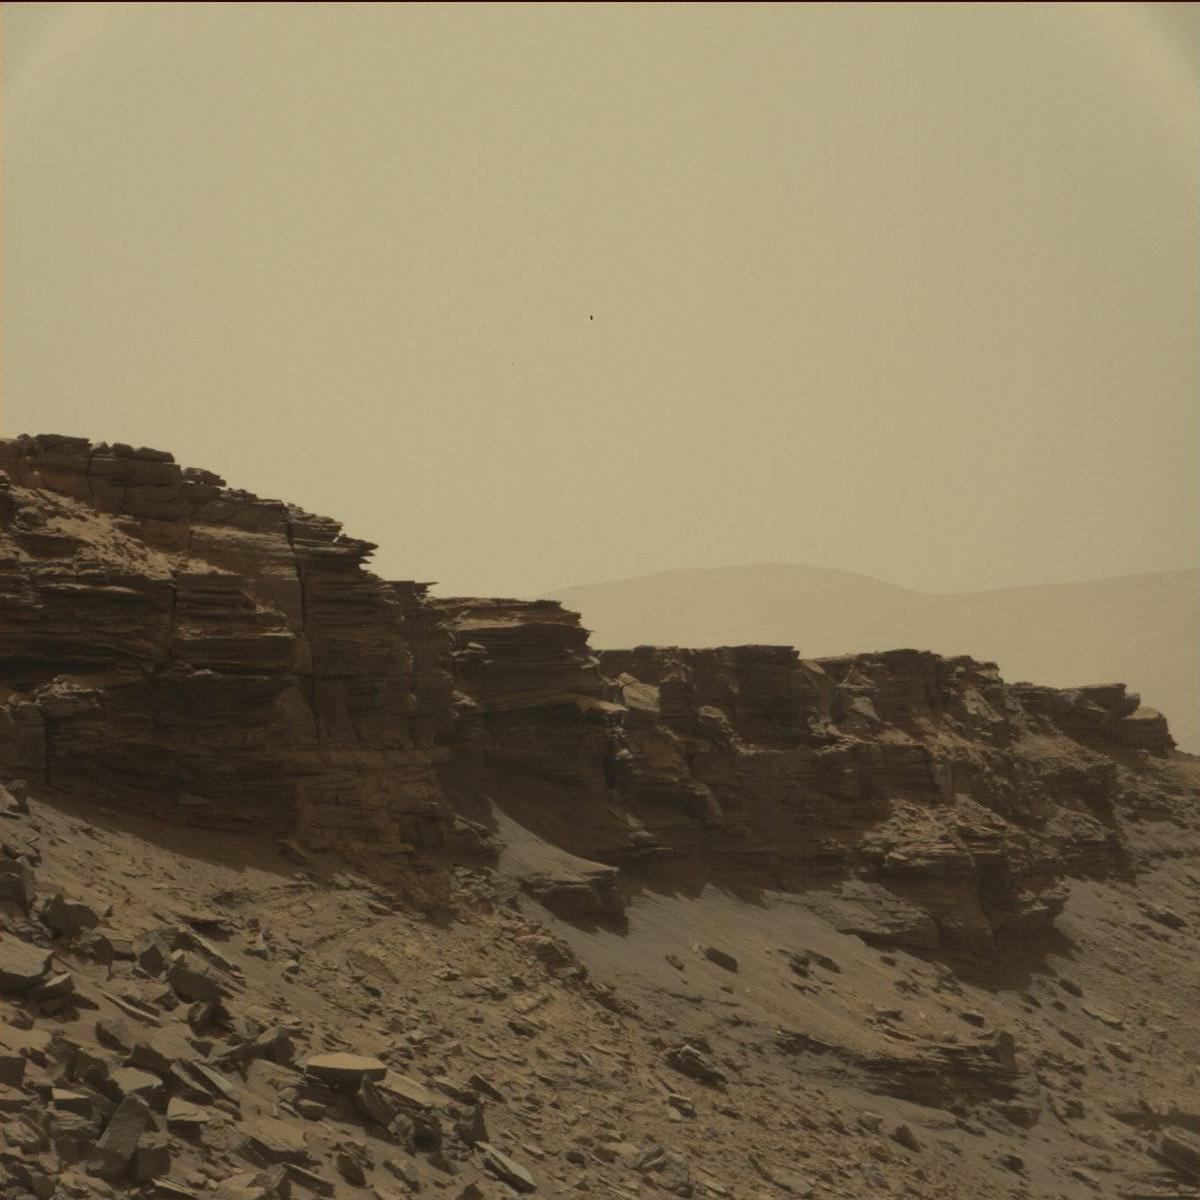
Terrain classes present: Bedrock, Ridge, Sand / Soil, Sky